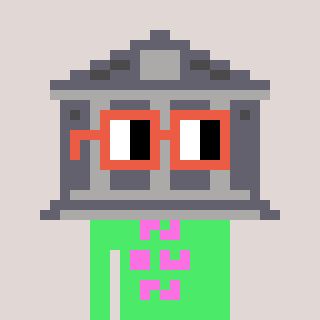
a pixel art character with square orange glasses, a bank-shaped head and a teal-colored body on a warm background